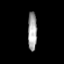
Tissue: prostate
Cell type: Epithelial cells
Senescence score: 0.3357
Nuclear area (px): 343
Mean DAPI intensity: 163.038